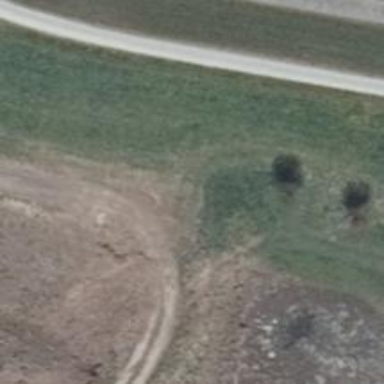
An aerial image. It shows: Grass track with grade5 track type.